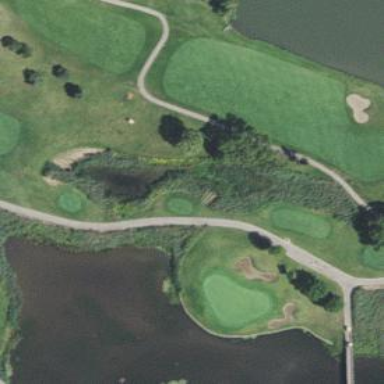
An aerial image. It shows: Grassy area designated as golf fairway.